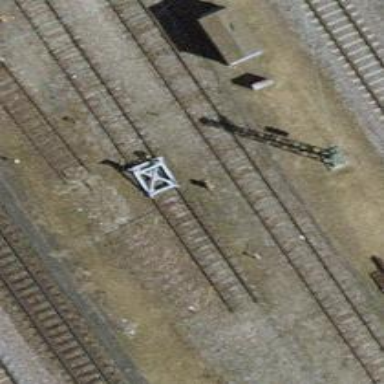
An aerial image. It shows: Railway buffer stop.